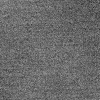
Atmospheric dust classification: dusty